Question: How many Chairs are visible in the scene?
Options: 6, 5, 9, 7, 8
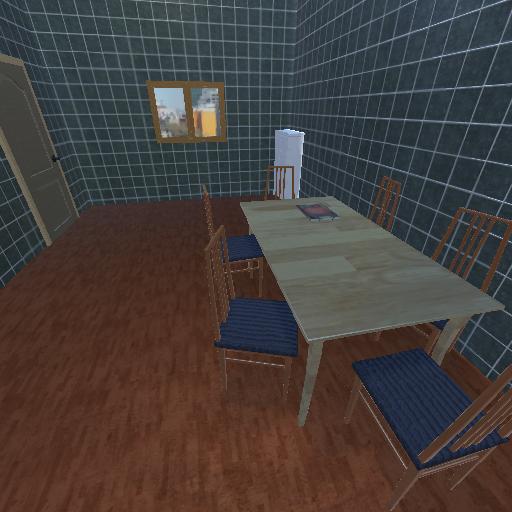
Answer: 6